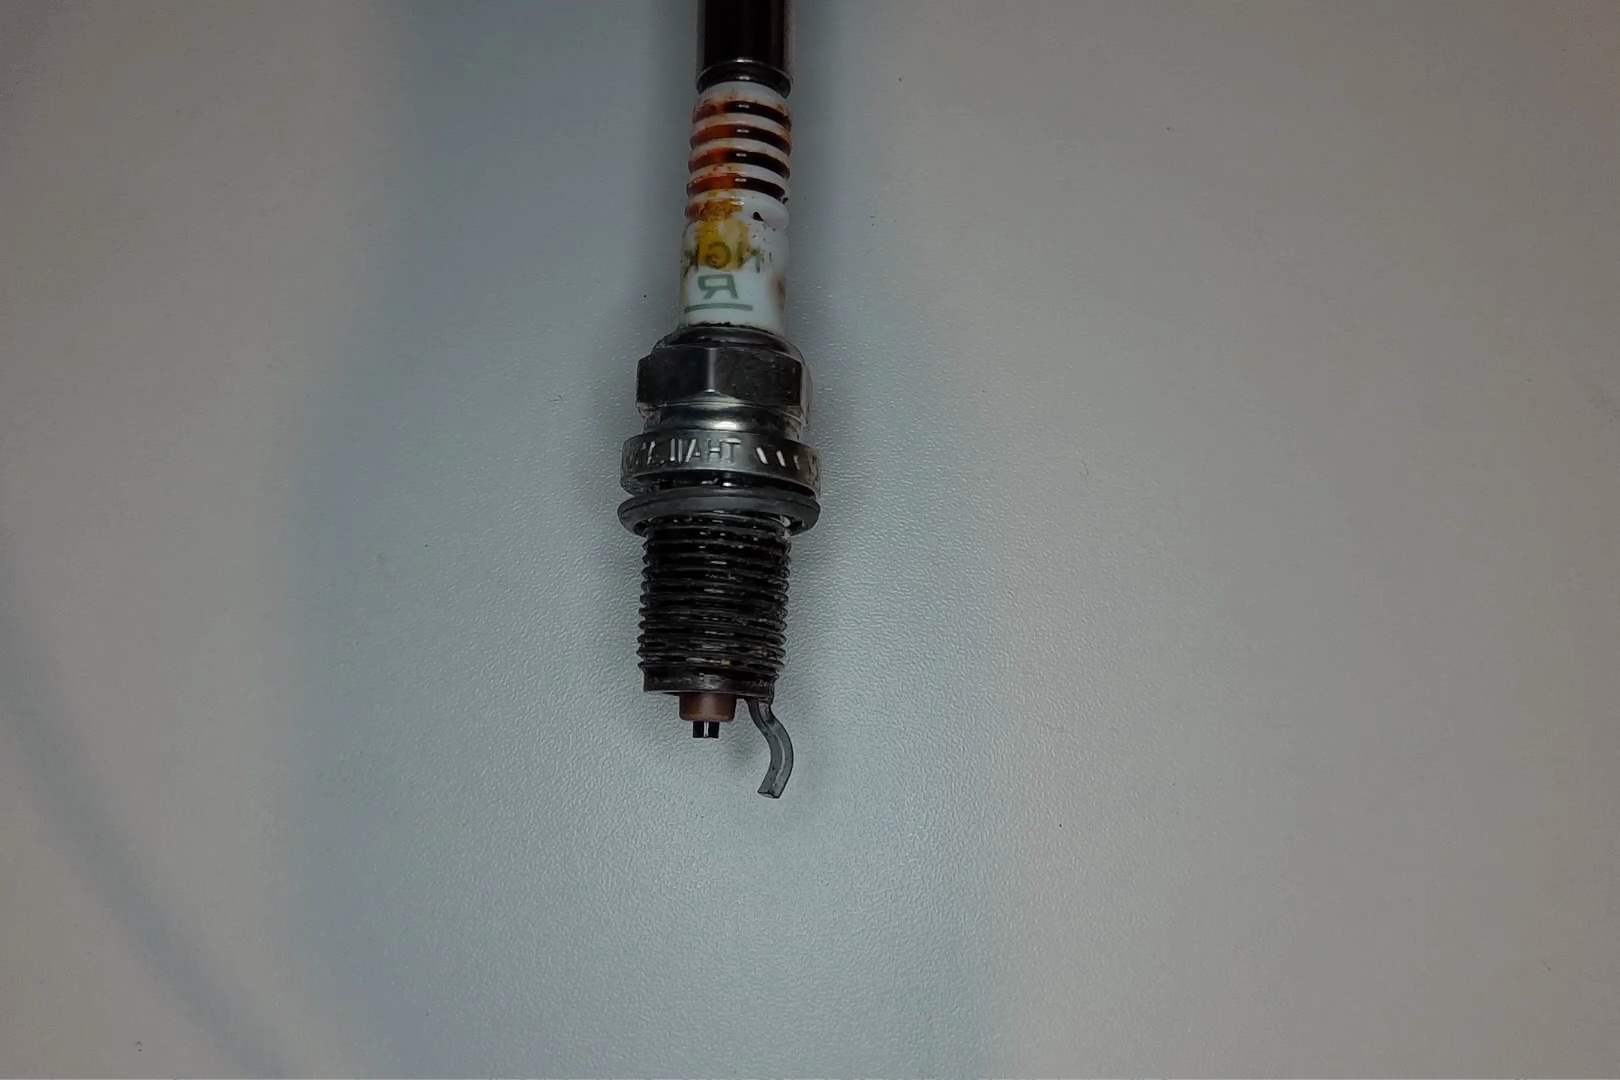
Label: anomaly